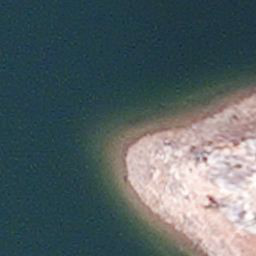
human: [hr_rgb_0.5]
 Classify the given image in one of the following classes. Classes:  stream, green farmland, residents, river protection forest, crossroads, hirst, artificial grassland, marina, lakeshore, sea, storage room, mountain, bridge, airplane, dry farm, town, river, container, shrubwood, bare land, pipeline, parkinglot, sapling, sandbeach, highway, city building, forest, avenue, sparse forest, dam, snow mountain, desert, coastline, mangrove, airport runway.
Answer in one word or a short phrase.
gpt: lakeshore